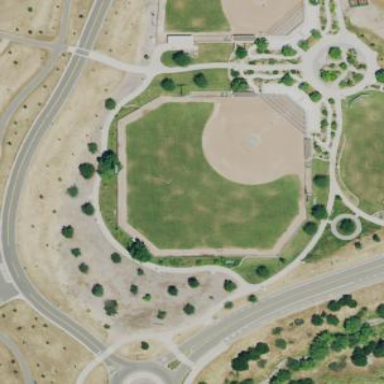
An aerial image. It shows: Softball pitch for leisure sports.